Question: I am designing a webpage where i have a navigation bar where i am keeping the background for the nav elements as dark blue. However, it keeps on missing the last element in my nav list and does not makes its color as blue.

Here is the html code:
'''
<div id="content_block">
<div id="nav_bar">
<ul style="margin:0px; padding:10px 0px;" >
<li ><a href="x.html#C1">PATENTS</a></li>
<li ><a href="x.html#C2"><span style="position:relative;left:9px;">TRADEMARKS</span></a></li>
<li ><a href="x.html#C3"><span style="position:relative;left:18px;">IP LAW &amp; POLICY </span></a></li>
<li ><a href="x.html#C4"><span style="position:relative;left:27px;">PRODUCTS &amp; SERVICES</span></a></li>
<li ><a href="x.html#C5"><span style="position:relative;left:36px;">INVENTORS</span></a></li>
<li ><a href="x.html#C6"><span style="position:relative;left:45px;">NEWS &amp; NOTICES</span></a></li>
<li ><a href="x.html#C7"><span style="position:relative;left:54px;">FAQs</span></a></li>
<li></li>
</ul>
</div>
</div>
'''
Here is my CSS code
'''
#content_block{
background-color:#FFFFFF;
margin:10px 0px
border:2px;
padding:10px 0px;
height:400px;
width:1024px;
}
#text{
max-height:400px;
max-width:900px;
margin:10px;
padding:5px}
#nav_bar{
margin:0px;
border:0px;
position:relative;
width:1024px;
}
ul
{
list-style-type:none;
margin:0;
padding:0;
padding-top:6px;
padding-bottom:6px;
}
li
{display:inline;
float:left;
background-color:#2E40AC;
color:#BAD2FF;
}
'''
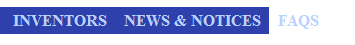
Answer: It's because you've set background color to 'li' elements but have text itself inside 'span' element that is relatively positioned and being pushed by it's 'left' property out of 'li' element background color scope.
Rather then playing with 'position:relative' and 'left:value' you should achieve same thing using 'margin' or 'padding' property.
Once you have removed 'span' add 'padding:0px 10px;' property to 'li' element.